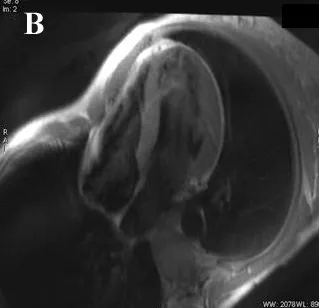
(B) T2-weighted short tau inversion recovery sequence showing the absence of edema.
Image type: radiology (mri)